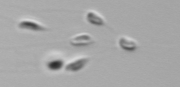
Label: Dinobryon